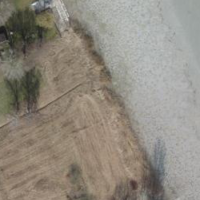
EUNIS habitat code: 14
Species observed at this site:
Sturnus vulgaris